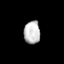
Tissue: skin
Cell type: Myeloid cells
Senescence score: 0.76
Nuclear area (px): 365
Mean DAPI intensity: 190.244